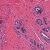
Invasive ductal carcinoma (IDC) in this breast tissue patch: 0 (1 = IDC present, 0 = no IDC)